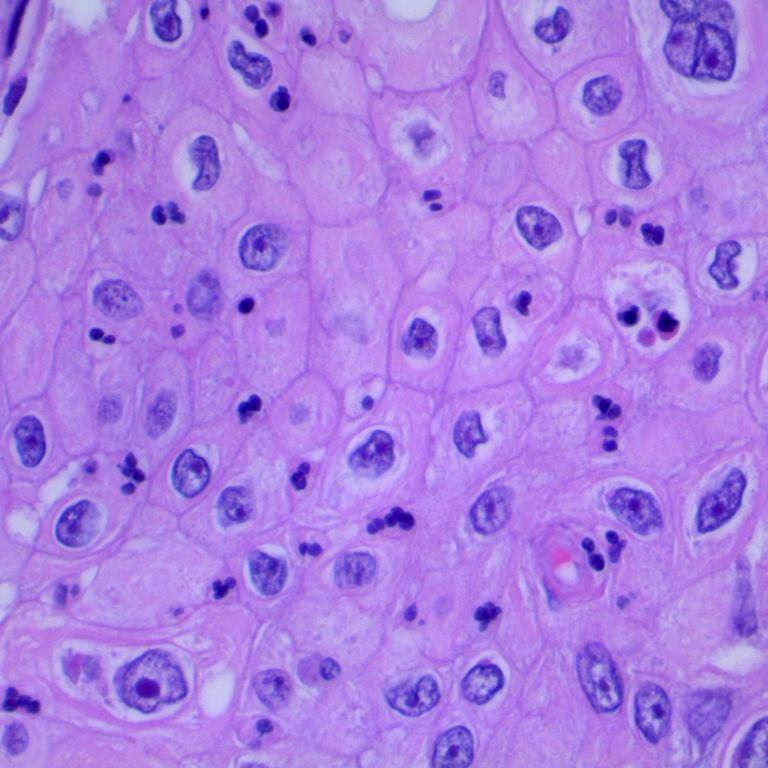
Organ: lung
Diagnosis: squamous carcinomas